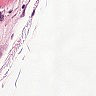
Metastatic tissue present: no